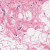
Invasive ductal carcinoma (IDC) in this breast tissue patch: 0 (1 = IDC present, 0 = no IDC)